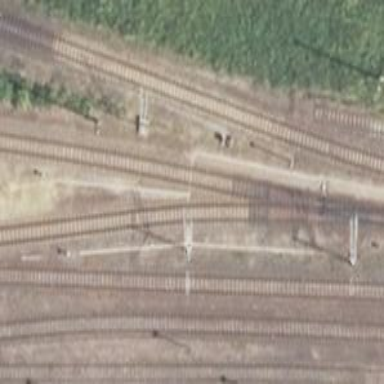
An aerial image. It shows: Railway switch.